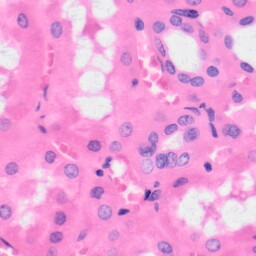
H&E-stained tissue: Kidney